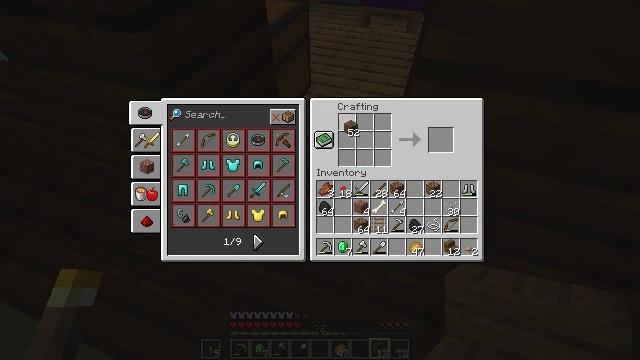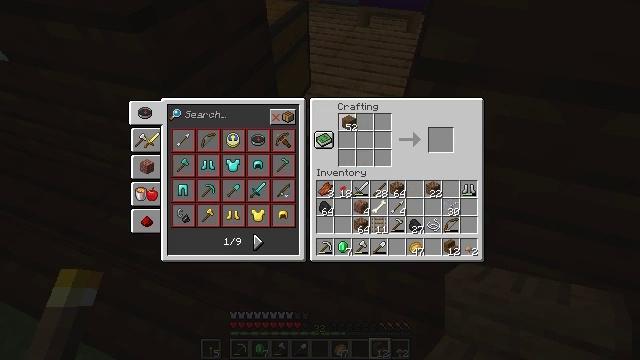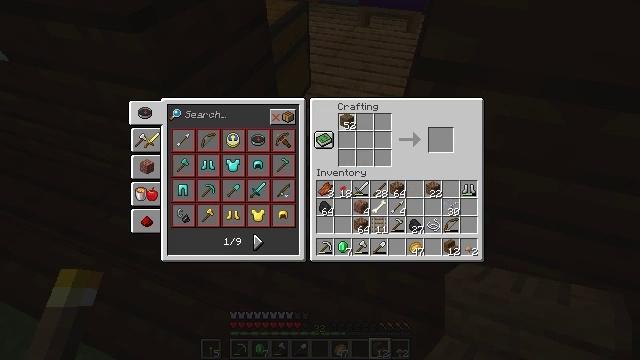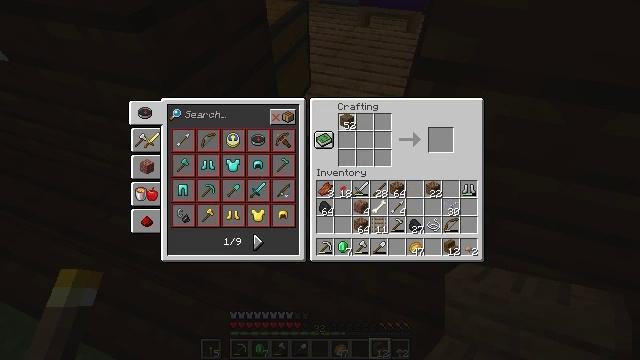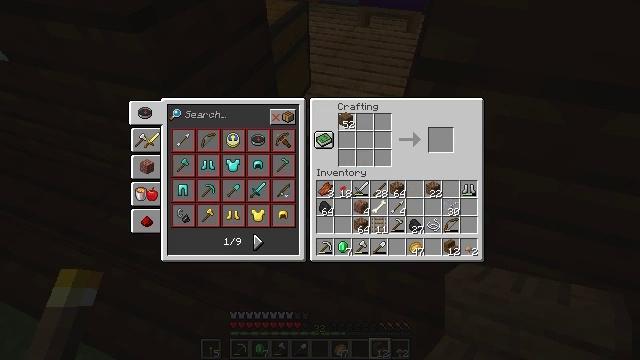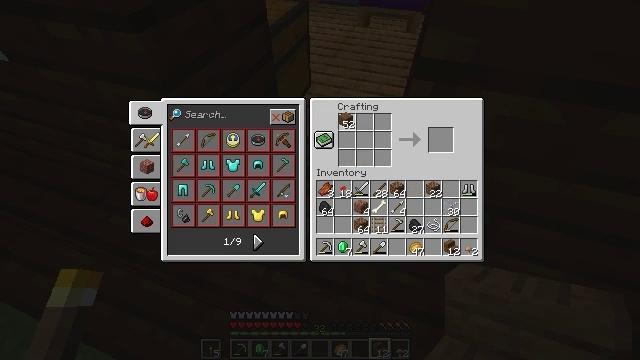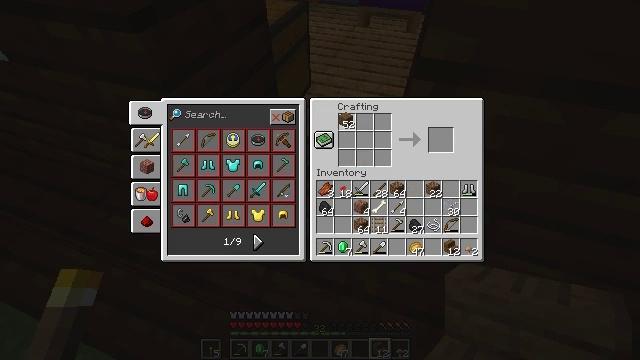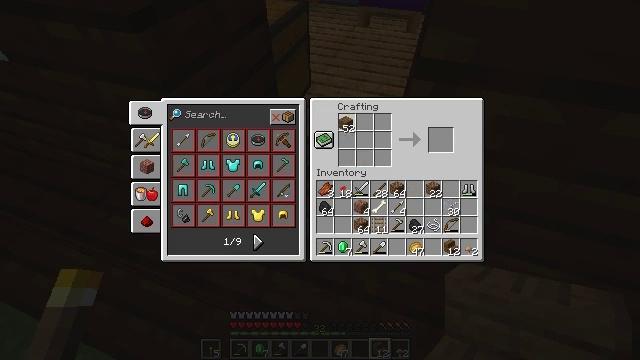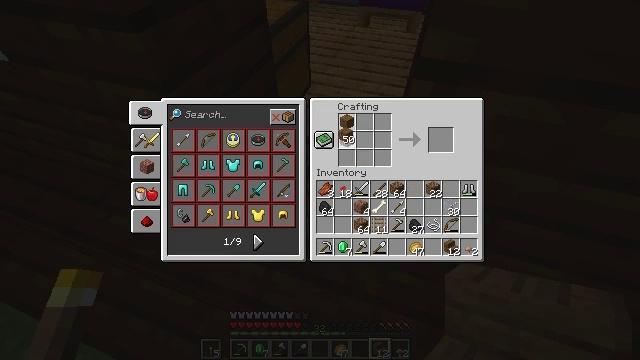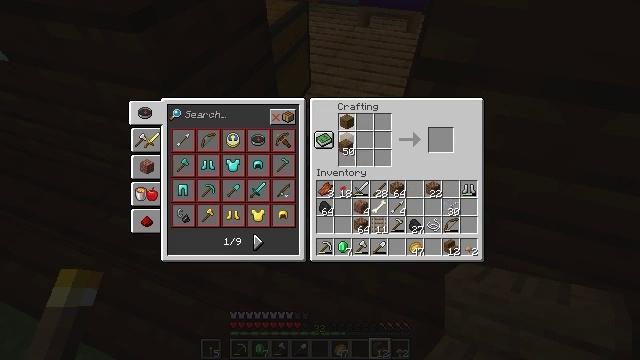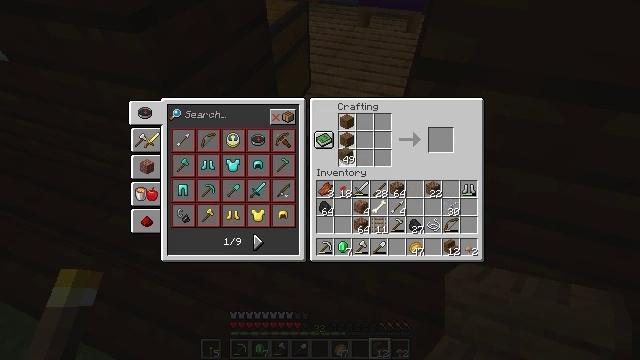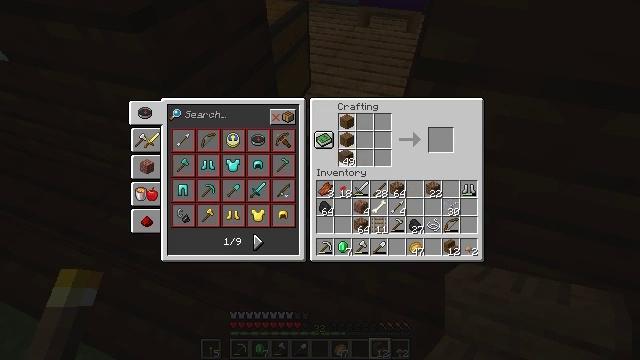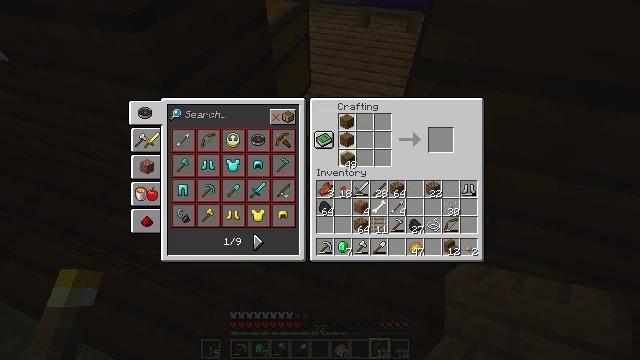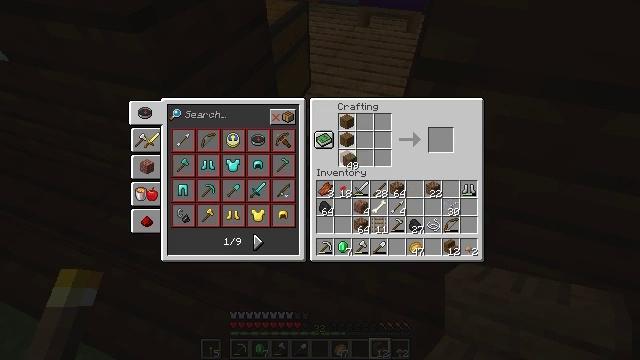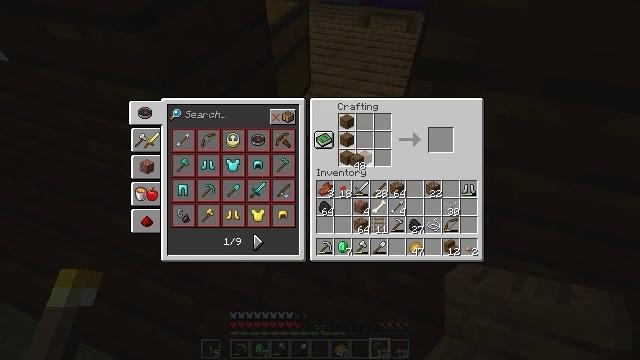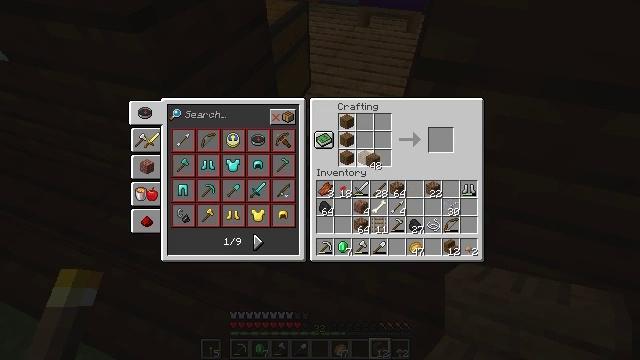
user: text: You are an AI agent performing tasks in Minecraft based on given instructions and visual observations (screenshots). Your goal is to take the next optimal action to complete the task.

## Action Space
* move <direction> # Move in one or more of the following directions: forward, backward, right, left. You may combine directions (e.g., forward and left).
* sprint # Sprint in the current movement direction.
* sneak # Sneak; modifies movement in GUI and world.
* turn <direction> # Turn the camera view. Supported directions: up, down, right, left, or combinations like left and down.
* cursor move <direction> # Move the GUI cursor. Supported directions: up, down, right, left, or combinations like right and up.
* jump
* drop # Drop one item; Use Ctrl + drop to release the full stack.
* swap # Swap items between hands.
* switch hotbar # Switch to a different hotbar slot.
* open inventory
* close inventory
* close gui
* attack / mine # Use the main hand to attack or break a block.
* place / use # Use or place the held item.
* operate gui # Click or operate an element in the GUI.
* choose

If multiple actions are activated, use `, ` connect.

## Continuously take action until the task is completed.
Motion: motion action
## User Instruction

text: Arrange planks in a stair shape to craft spruce stairs.
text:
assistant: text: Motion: no_op
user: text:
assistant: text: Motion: no_op
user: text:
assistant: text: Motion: no_op
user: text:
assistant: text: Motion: no_op
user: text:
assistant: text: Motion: no_op
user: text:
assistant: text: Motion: choose
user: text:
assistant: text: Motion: choose
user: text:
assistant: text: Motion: cursor move down, choose
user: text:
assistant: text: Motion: cursor move down, choose
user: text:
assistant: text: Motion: cursor move down, choose
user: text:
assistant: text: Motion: choose
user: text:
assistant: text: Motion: choose
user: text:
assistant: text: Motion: choose
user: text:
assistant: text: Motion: choose
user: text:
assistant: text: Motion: cursor move right, choose
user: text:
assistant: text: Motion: choose
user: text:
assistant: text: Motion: choose
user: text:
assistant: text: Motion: choose
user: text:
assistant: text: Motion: choose
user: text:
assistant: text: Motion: choose
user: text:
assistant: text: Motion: choose
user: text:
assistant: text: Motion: choose
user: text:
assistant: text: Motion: choose
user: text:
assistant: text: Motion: choose
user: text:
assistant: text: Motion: choose
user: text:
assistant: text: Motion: choose
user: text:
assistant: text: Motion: choose
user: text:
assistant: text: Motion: choose
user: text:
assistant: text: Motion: choose
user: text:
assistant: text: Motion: choose